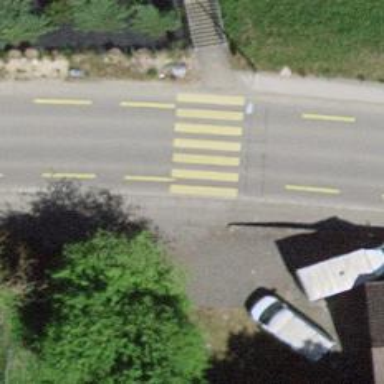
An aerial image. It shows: Asphalt footway with marked crossing.